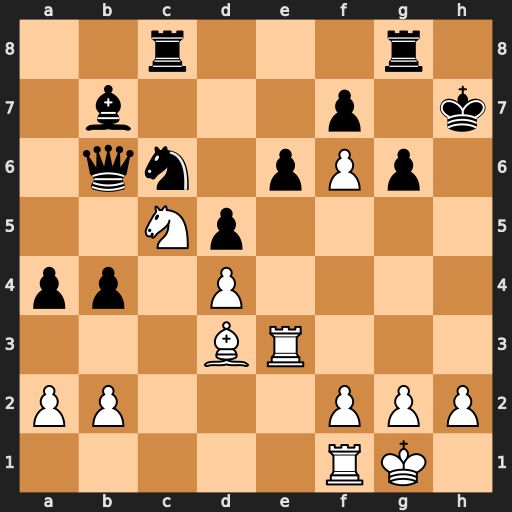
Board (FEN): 2r3r1/1b3p1k/1qn1pPp1/2Np4/pp1P4/3BR3/PP3PPP/5RK1
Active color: w
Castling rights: -
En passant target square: -
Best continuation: Rh3#